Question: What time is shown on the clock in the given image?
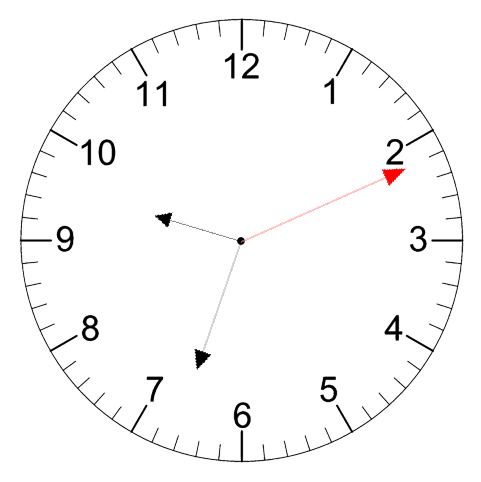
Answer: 09:33:11